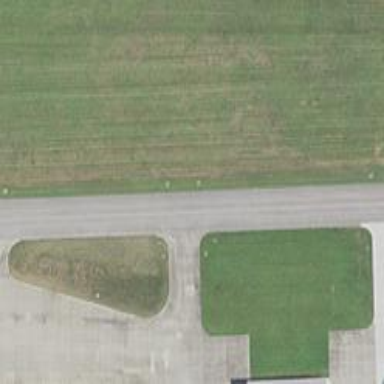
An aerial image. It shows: View of taxiway at the airport.